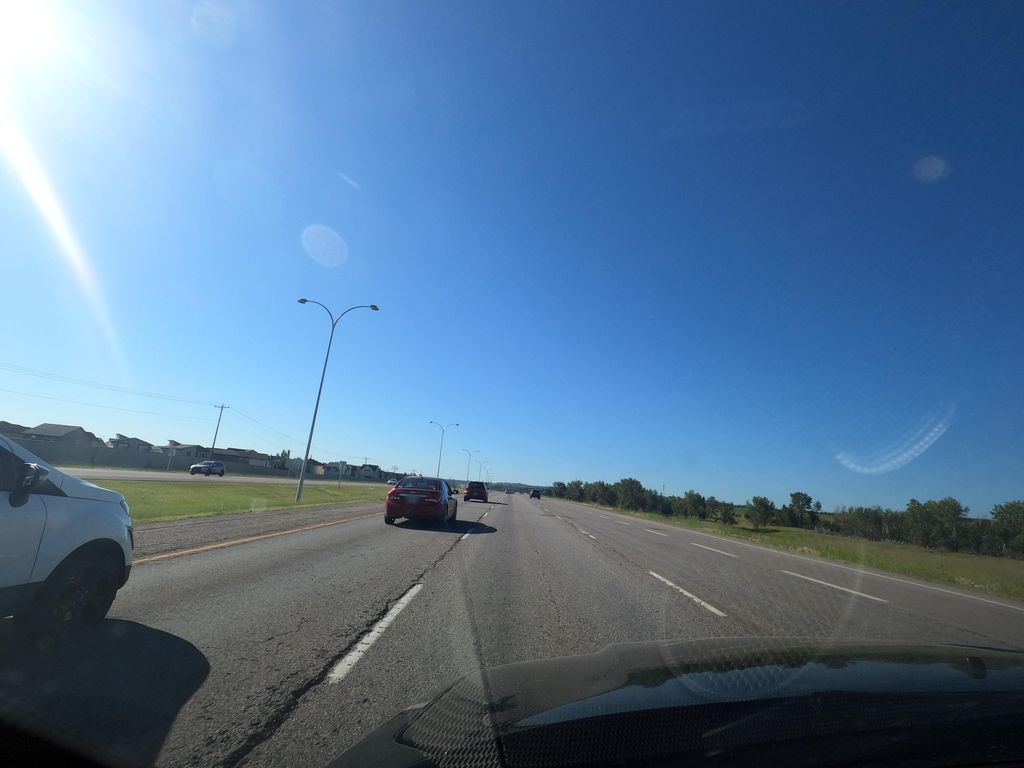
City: calgary